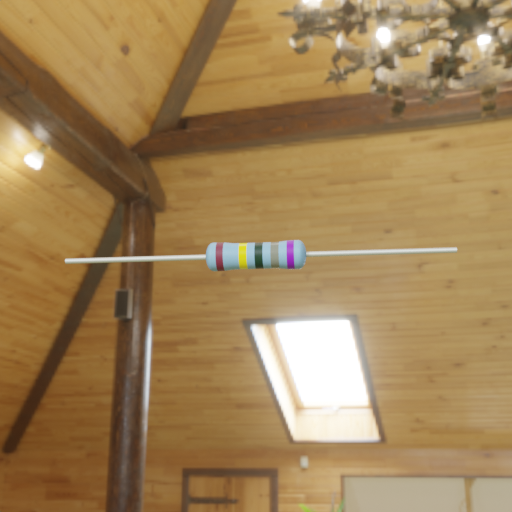
Resistor colour bands (in order): brown, yellow, black, gray, violet